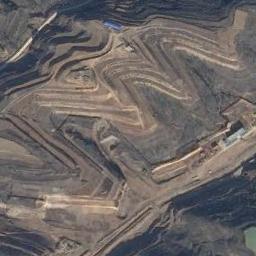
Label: terrace